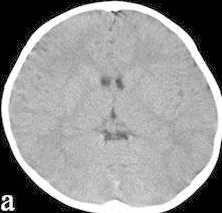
A; Computed tomography images obtained to evaluate a head injury 2 years prior to admission, which did not indicate any apparent intracranial abnormality.
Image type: radiology (ct)